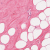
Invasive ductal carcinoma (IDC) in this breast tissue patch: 0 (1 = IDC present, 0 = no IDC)